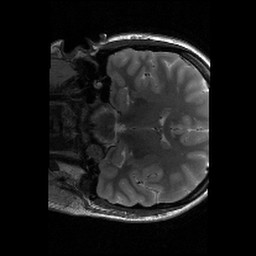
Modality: T2w
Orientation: coronal
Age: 18
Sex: female
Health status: healthy
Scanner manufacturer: siemens
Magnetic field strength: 3 T
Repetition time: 6 s
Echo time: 0.064 s